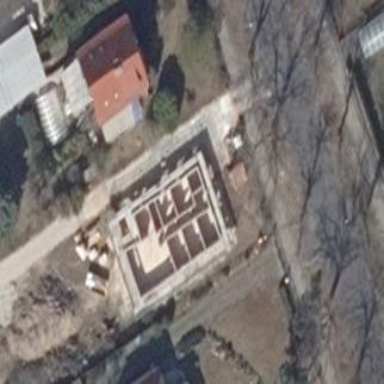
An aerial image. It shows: Detached building with hipped roof shape.